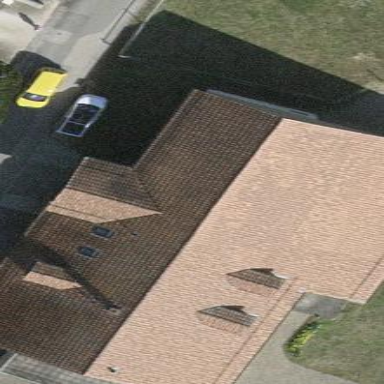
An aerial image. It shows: Simple and straightforward house.